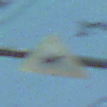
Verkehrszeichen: ReiterLinks
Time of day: MorningAfternoon
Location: Roofed (Special)
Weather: PartlyCloudy
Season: NotSpecified
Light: Natural